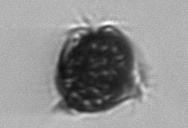
Label: Mesodinium